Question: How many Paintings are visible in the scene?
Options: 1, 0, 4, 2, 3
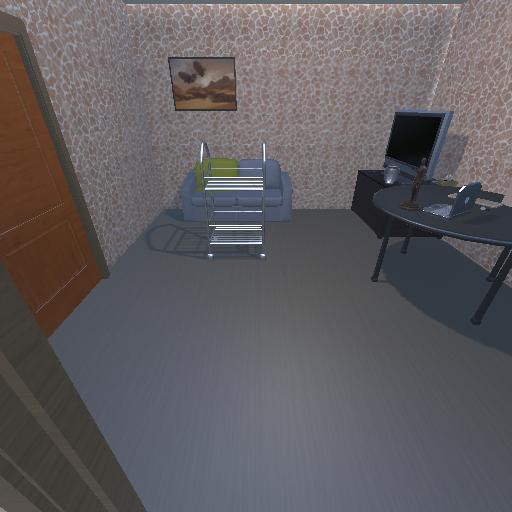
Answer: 1